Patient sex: M
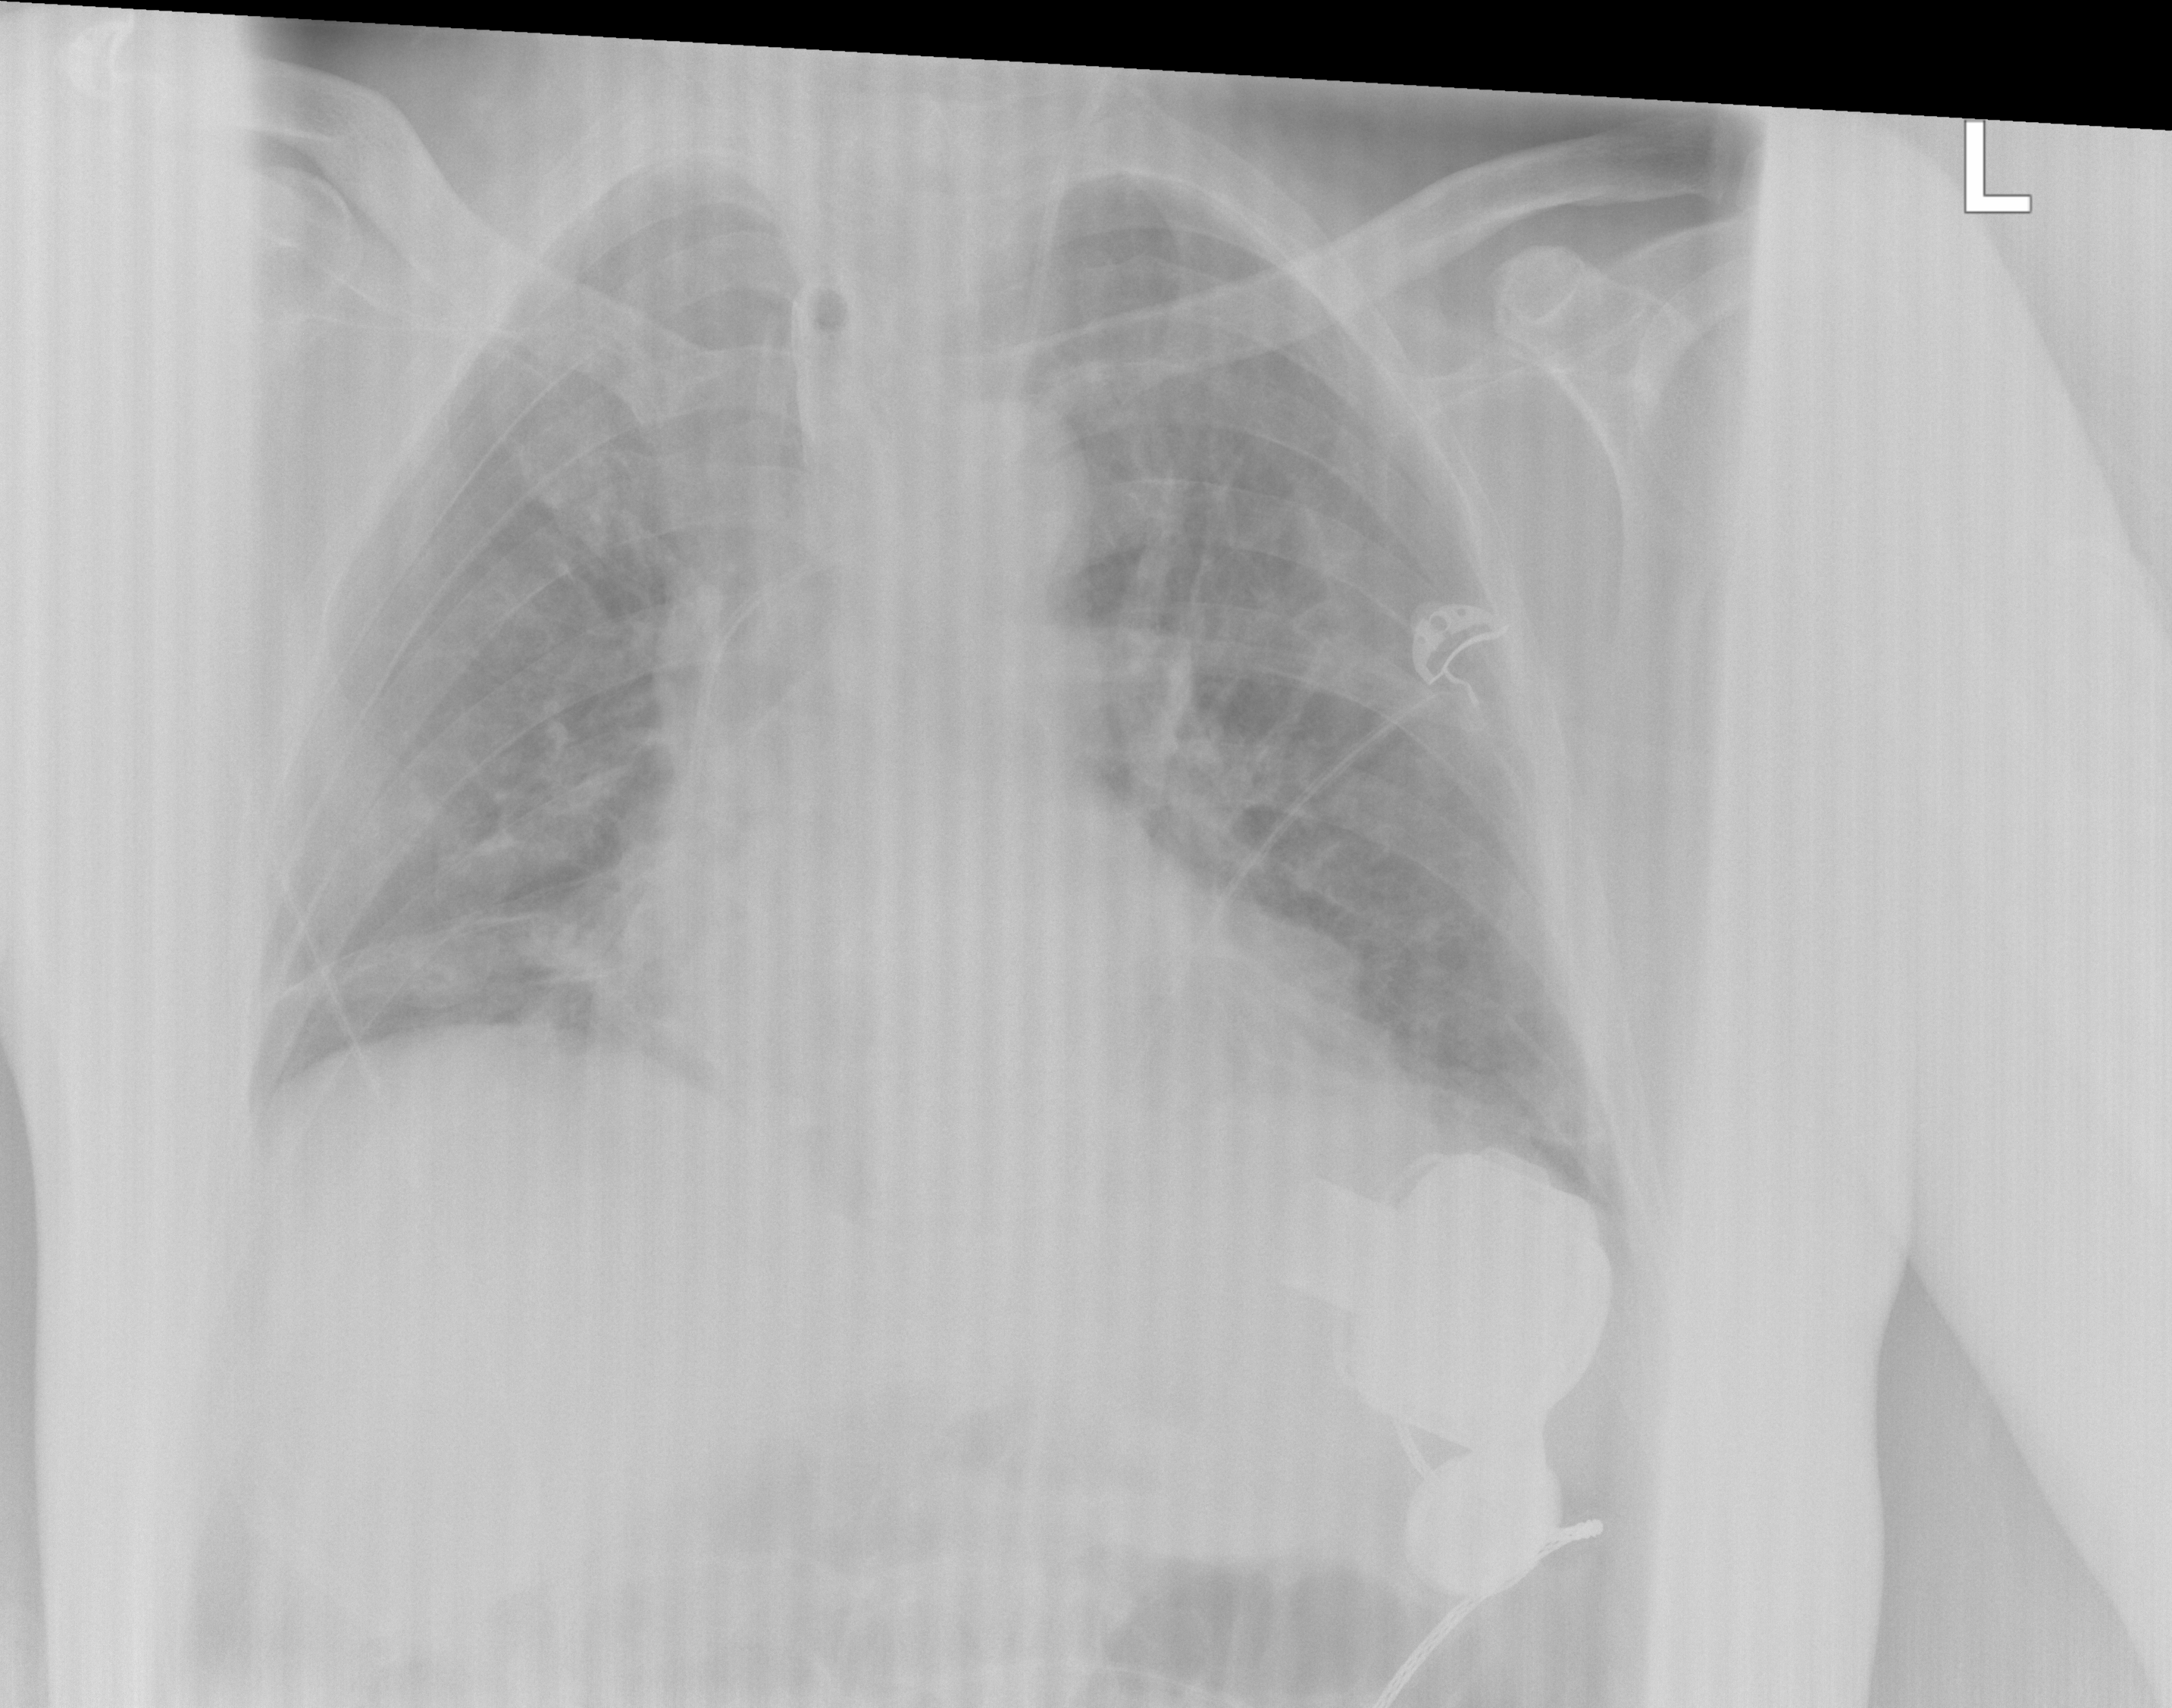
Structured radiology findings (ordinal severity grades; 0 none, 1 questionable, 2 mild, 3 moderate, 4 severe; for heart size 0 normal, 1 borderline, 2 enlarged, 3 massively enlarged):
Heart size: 2
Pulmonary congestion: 0
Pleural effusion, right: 0
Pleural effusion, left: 2
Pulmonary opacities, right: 2
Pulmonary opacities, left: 0
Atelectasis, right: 2
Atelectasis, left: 2